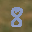
Label: 8